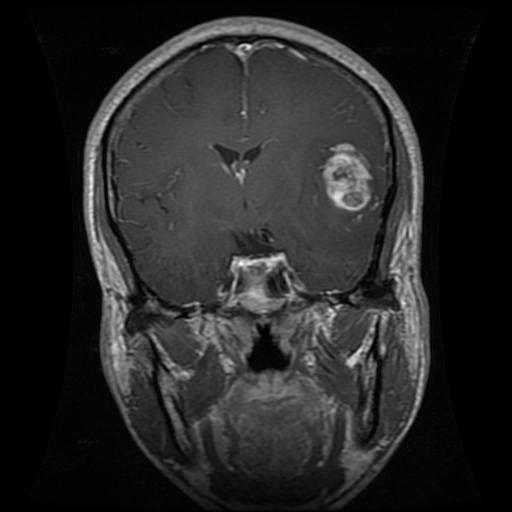
Label: glioma